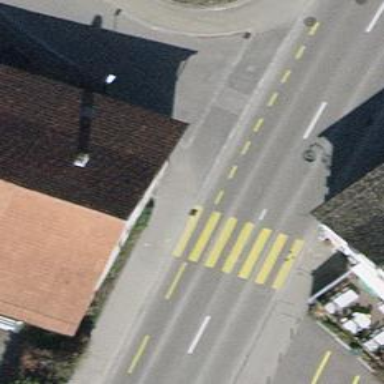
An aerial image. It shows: Uncontrolled road crossing with markings.